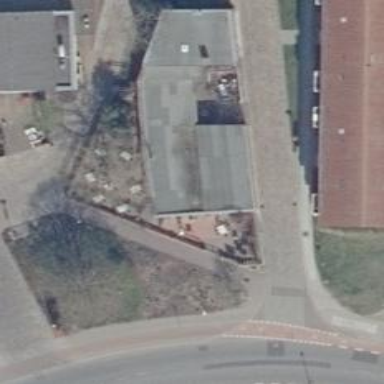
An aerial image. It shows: Restaurant.